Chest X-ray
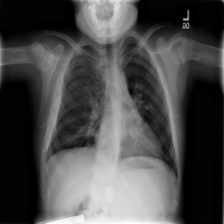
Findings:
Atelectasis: negative
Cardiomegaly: negative
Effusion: negative
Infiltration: positive
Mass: negative
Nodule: negative
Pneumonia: negative
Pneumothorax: negative
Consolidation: negative
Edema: negative
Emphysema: negative
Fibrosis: positive
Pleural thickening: negative
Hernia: negative